Question: How can I remove/cover up the 14px of border to the right of 'main_right_article_pic.png'?

'''
<div class="main_right_article">
<span class="main_right_article_left">
<img src="img/main_right_article_pic.png" width="54" height="54" alt="Joe Bloggs">
</span>
<article>
<h4>Joe Bloggs</h4>
<p>Lorem ipsum dolor sit amet, consectetur adipiscing elit. Ut mollis fringilla mi quis sollicitudin. Maecenas orci diam, congue eget sodales nec, facilisis eu eros.</p>
</article>
</div>
'''
'''
*
{
margin: 0;
padding: 0;
}
body
{
font-family: 'Open Sans', sans-serif;
}
div.main_right_article
{
clear: both;
float: left;
margin-top: 25px;
width: 425px;
}
span.main_right_article_left
{
float: left;
background: url("../img/article_mark.png") no-repeat right 20px;
height: 54px;
width: 73px;
}
article
{
-webkit-border-radius: 8px;
-moz-border-radius: 8px;
border-radius: 8px;
background-color: #f1f1f1;
border: 1px solid #c9c9ca;
float: right;
padding: 10px;
width: 330px;
}
article h4
{
font-size: 14px;
font-weight: 600;
margin-bottom: 10px;
text-shadow: 1px 1px 1px rgba(21, 21, 21, 0.3);
}
article p
{
font-size: 12px;
}
'''
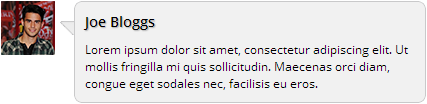
Answer: This is how I did it:
'''
span.main_right_article_left
{
float: left;
height: 54px;
width: 54px;
}
span.main_right_article_mark
{
background-image: url("../img/article_mark.png");
float: left;
height: 14px;
position: relative;
right: -6px;
top: 20px;
width: 14px;
}
'''
'''
<div class="main_right_article">
<span class="main_right_article_left std_pic">
<img src="img/main_right_article_pic.png" width="54" height="54" alt="Joe Bloggs">
</span>
<span class="main_right_article_mark">&nbsp;</span>
<article>
<h4>Joe Bloggs</h4>
<p>Lorem ipsum dolor sit amet, consectetur adipiscing elit. Ut mollis fringilla mi quis sollicitudin. Maecenas orci diam, congue eget sodales nec, facilisis eu eros.</p>
</article>
</div>
'''